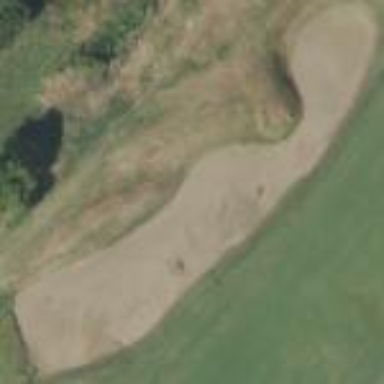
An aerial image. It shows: Sand bunker on golf course.